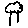
Label: tree